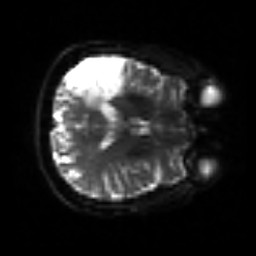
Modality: sbref
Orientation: axial
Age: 59
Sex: female
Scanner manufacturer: siemens
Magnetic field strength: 3 T
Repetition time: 3.2 s
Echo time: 0.081 s